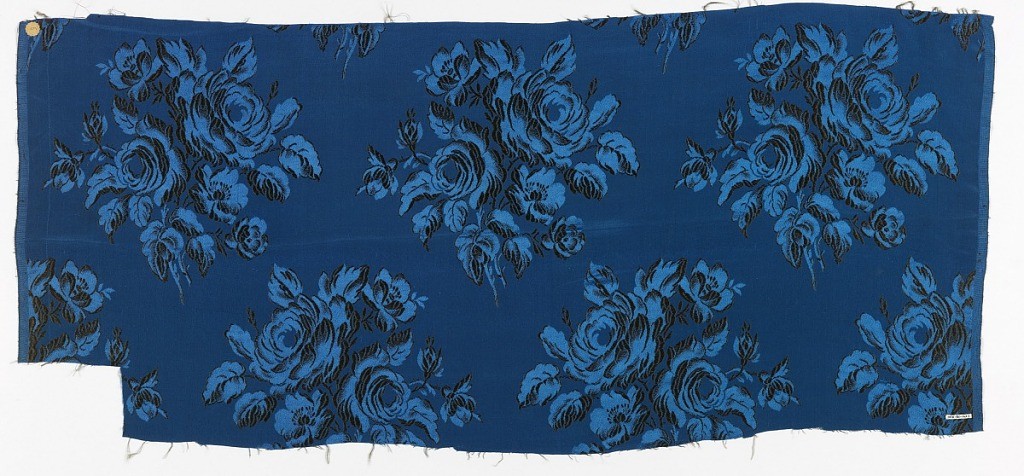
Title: Textile
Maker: Herman A. Elsberg, American, 1869–1938
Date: ca. 1915
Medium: silk Technique: complex woven
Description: Silk textile with crepe woven, blue ground  has a staggered repeat of satin woven, large blue roses.